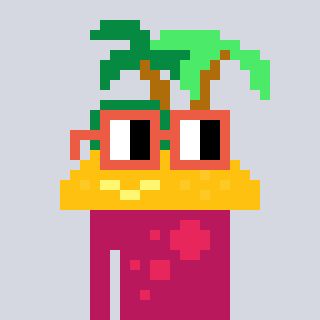
a pixel art character with square orange glasses, a island-shaped head and a darkpink-colored body on a cool background